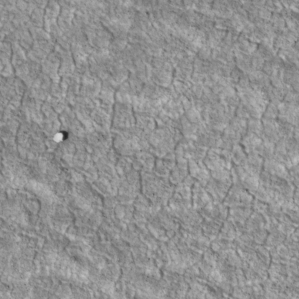
Label: non_frost